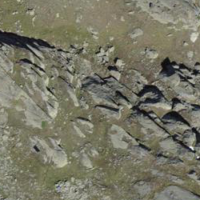
EUNIS habitat code: 26
Species observed at this site:
Aquila chrysaetos